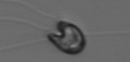
Label: flagellate_morphotype1